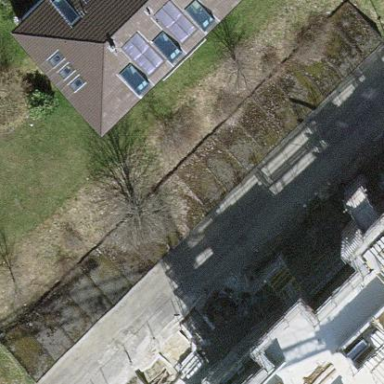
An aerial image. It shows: Group of garages.